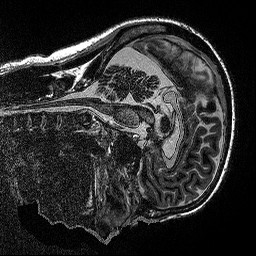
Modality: MP2RAGE
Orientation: sagittal
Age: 31
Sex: male
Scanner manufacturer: siemens
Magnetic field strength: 3 T
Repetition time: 5 s
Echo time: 0.00298 s